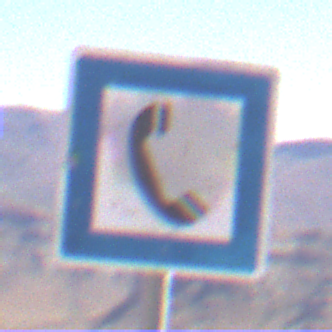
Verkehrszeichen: Fernsprecher
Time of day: Midday
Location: Outdoor (Nature)
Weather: Clear
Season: NotSpecified
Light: Natural